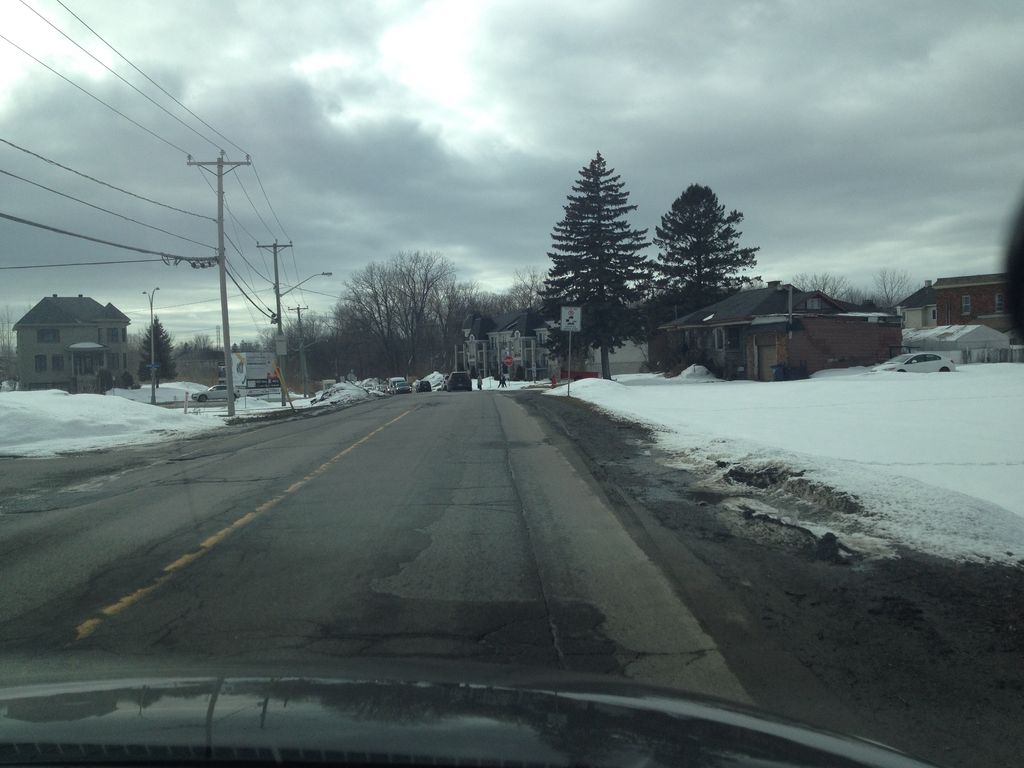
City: montreal